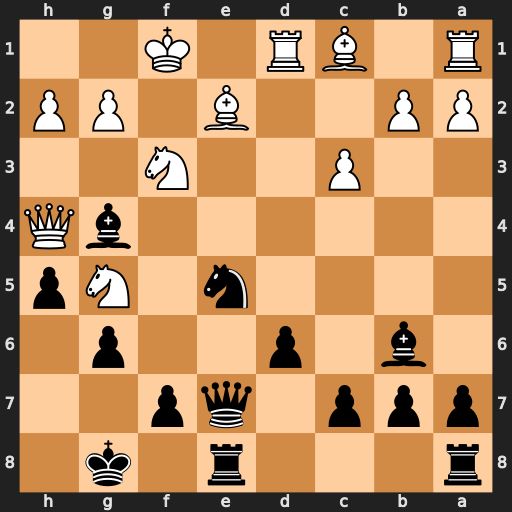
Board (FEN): r3r1k1/ppp1qp2/1b1p2p1/4n1Np/6bQ/2P2N2/PP2B1PP/R1BR1K2
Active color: b
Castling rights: -
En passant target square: -
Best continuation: Nxf3 Bxf3 Bxf3